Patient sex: M
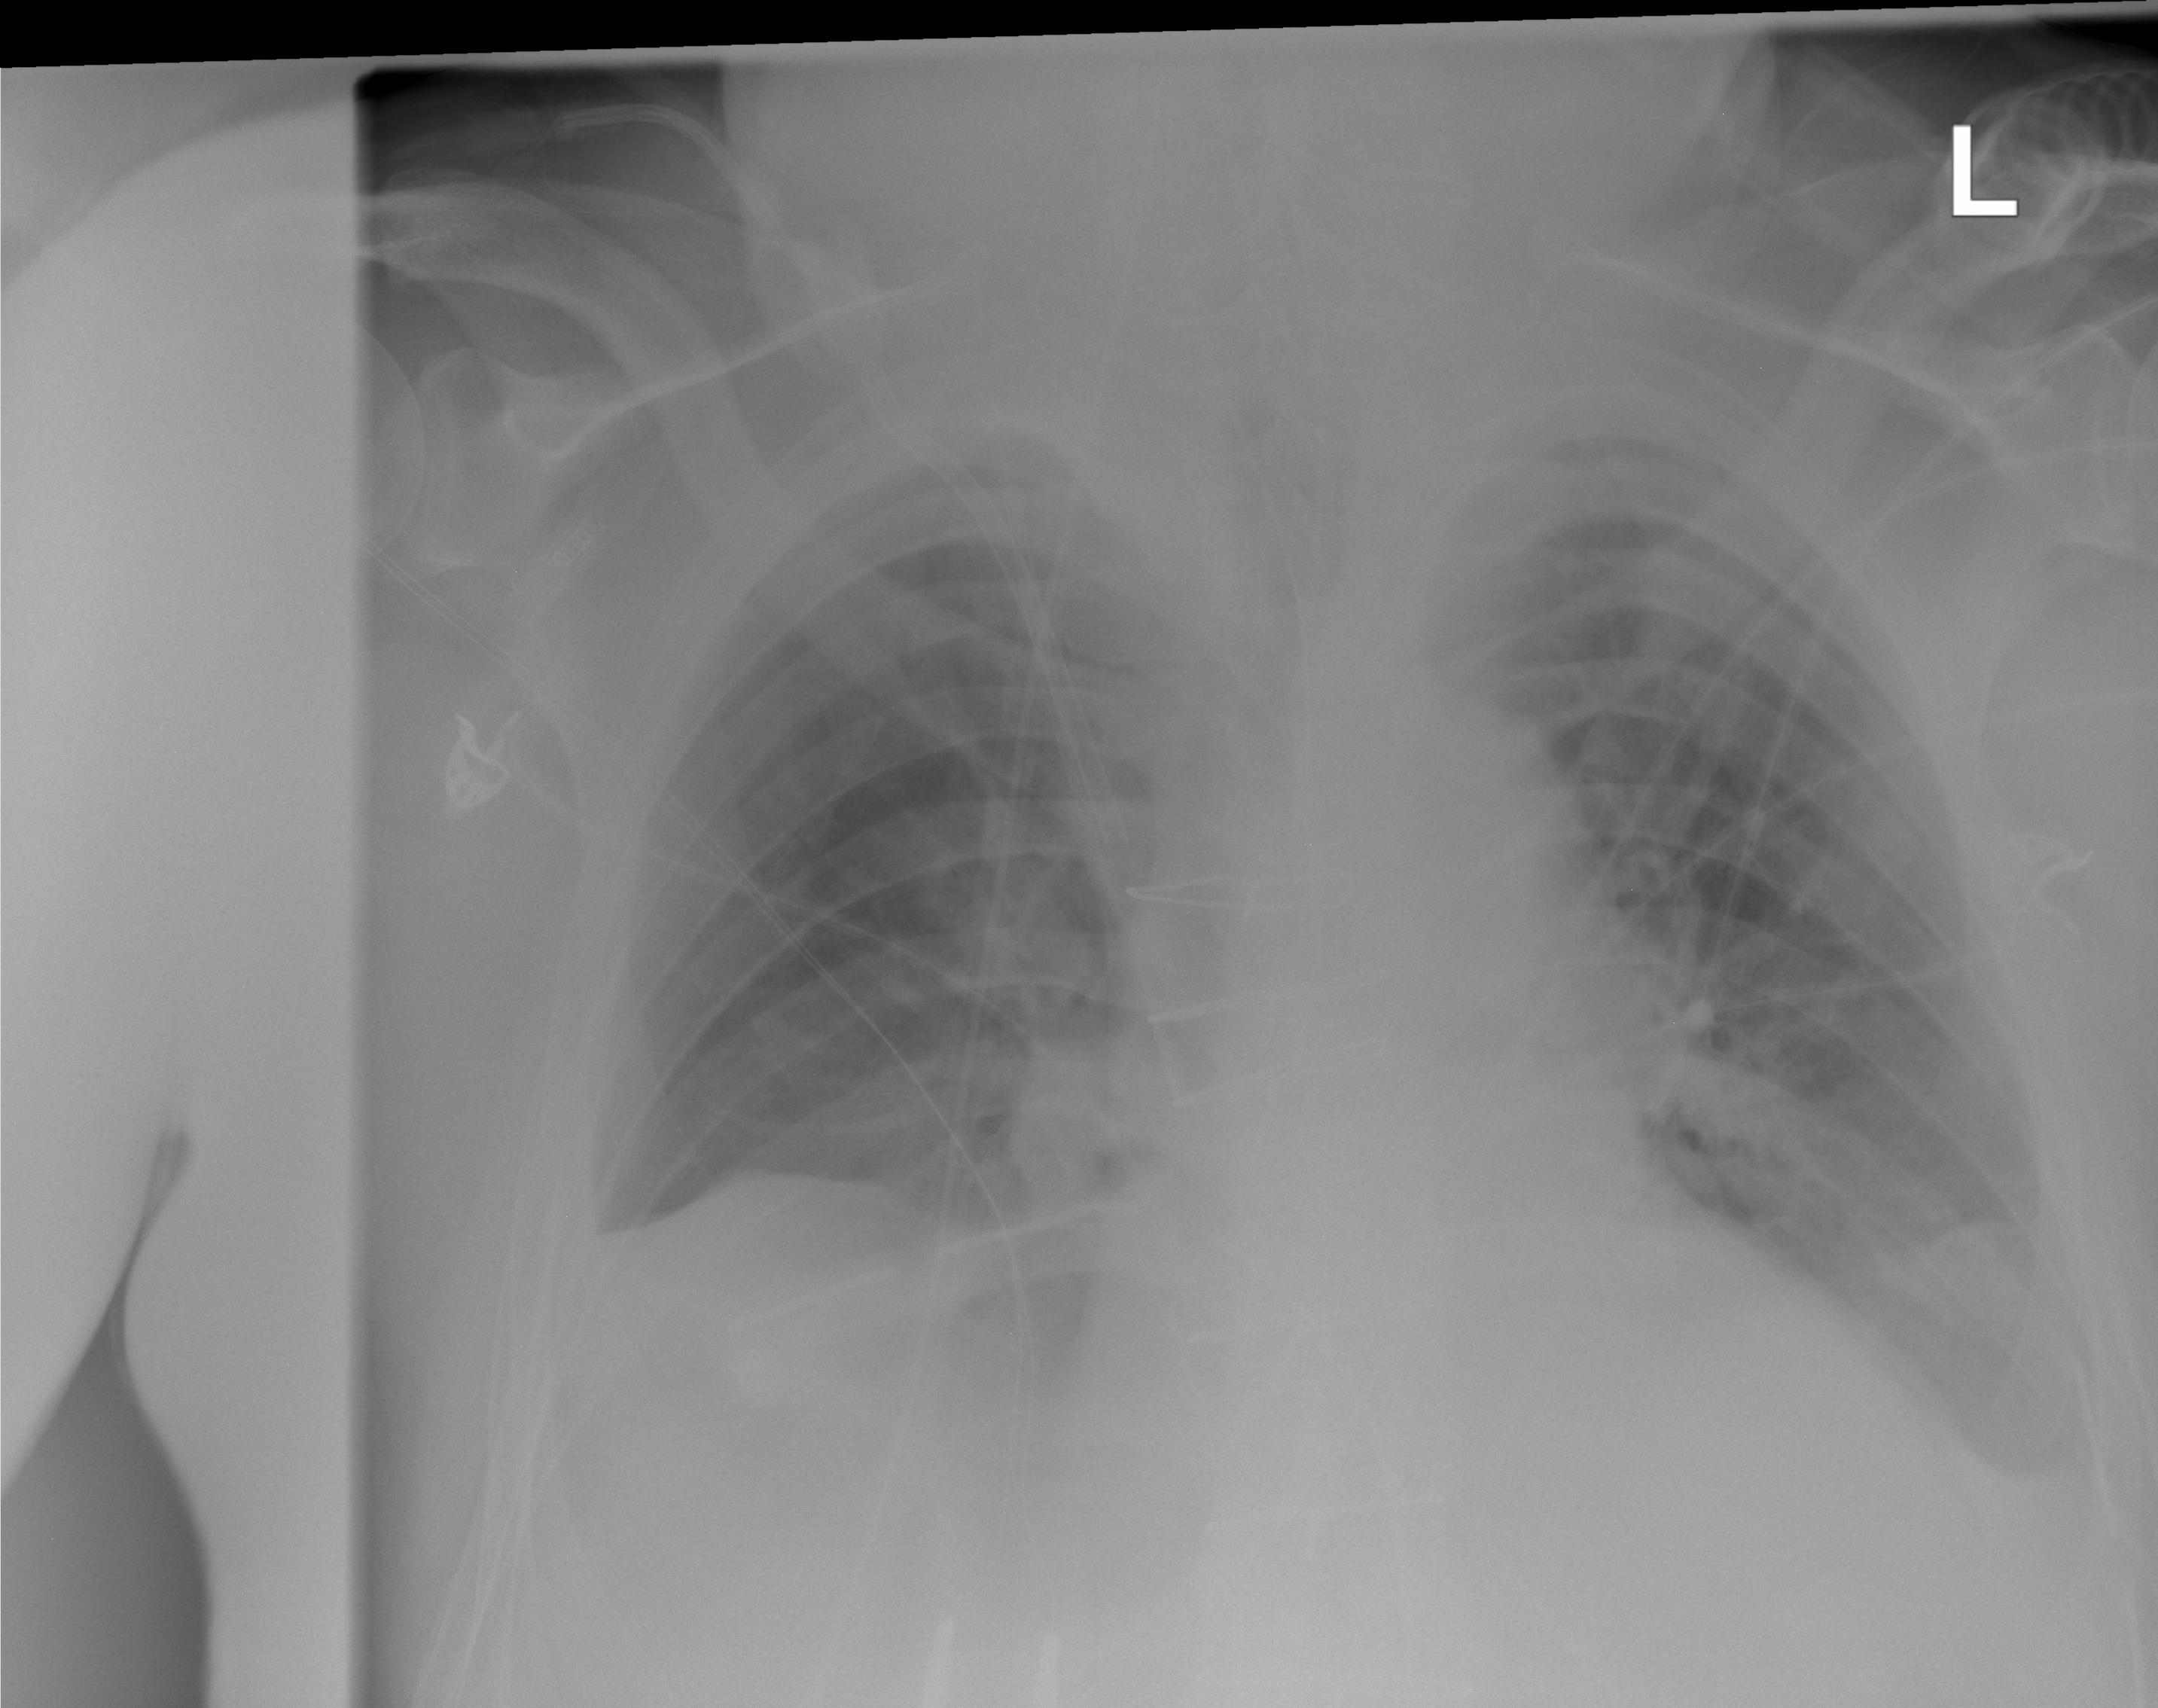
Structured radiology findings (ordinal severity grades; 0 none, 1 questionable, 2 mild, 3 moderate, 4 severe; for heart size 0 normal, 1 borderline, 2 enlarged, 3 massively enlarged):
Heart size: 2
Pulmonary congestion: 2
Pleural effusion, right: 0
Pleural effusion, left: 2
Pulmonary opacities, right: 0
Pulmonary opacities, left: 0
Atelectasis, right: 2
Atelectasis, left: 2